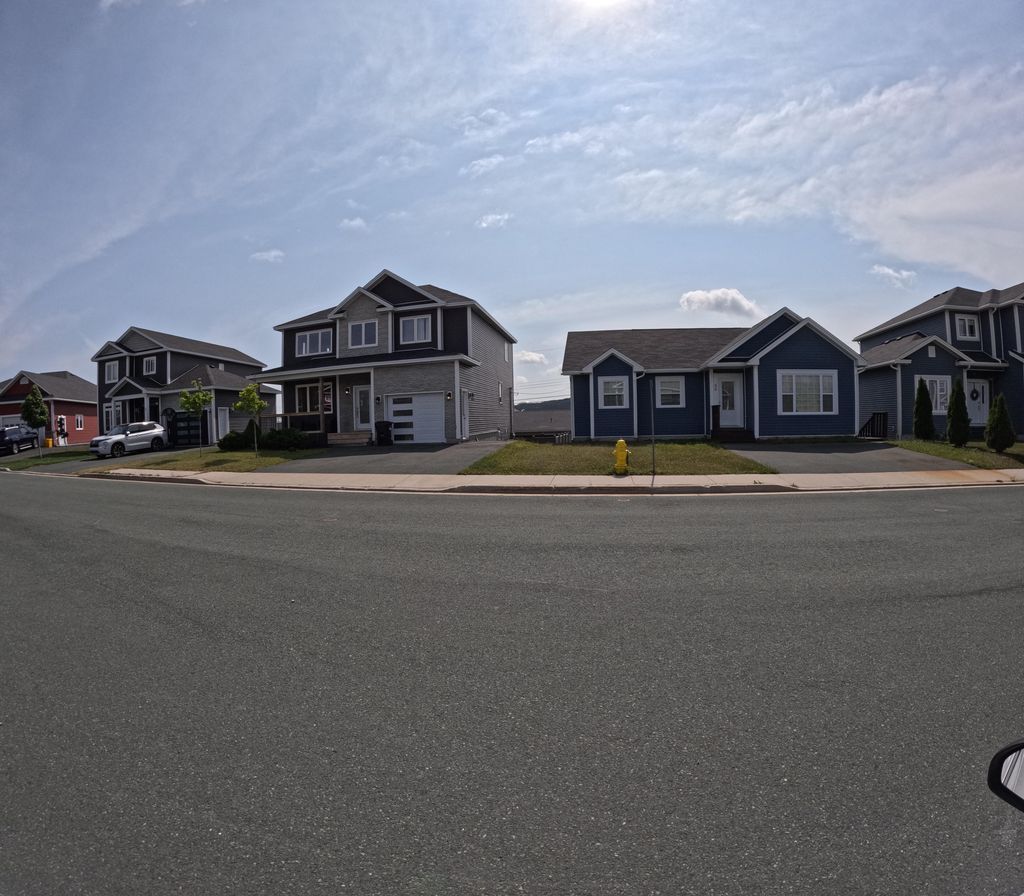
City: st_johns